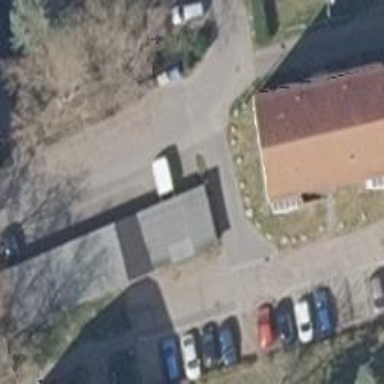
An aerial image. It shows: Group of garages.